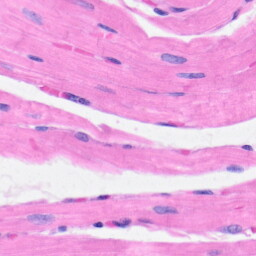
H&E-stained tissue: Heart